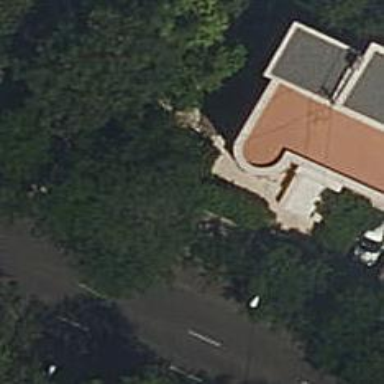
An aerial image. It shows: Sidewalk.